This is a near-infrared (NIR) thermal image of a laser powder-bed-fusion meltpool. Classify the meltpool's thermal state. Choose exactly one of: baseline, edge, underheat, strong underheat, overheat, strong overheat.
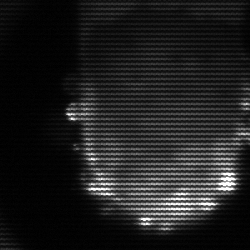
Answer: baseline